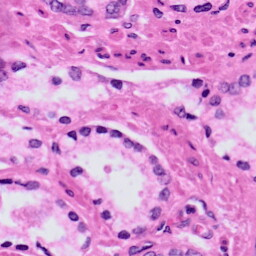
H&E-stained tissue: Prostate